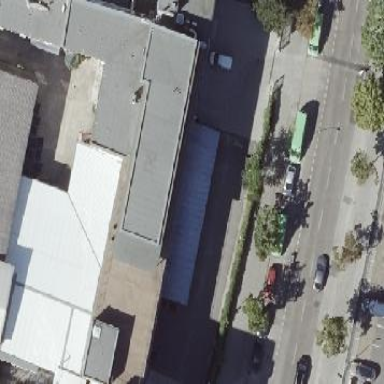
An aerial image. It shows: Commercial building.